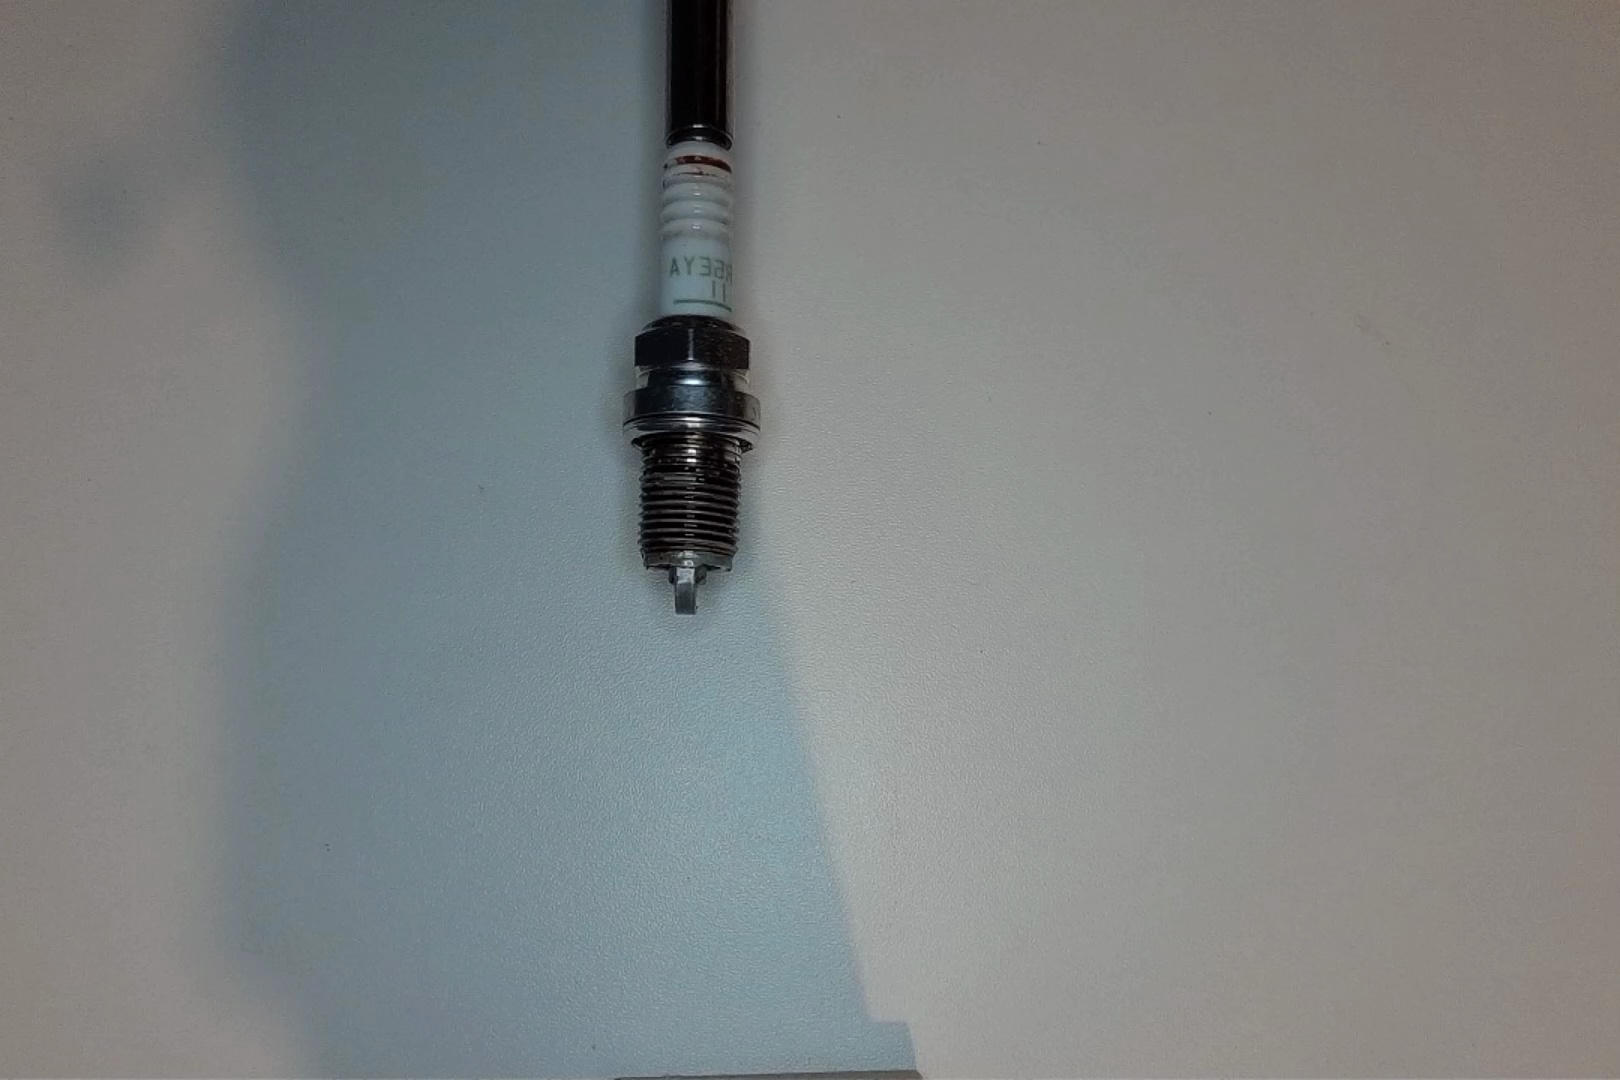
Label: anomaly